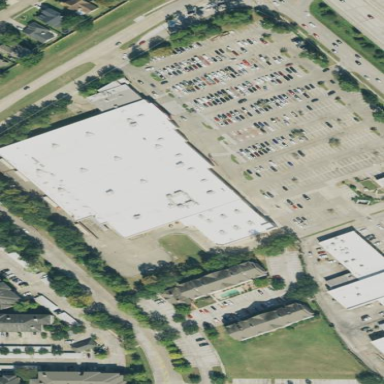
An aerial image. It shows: Retail area.